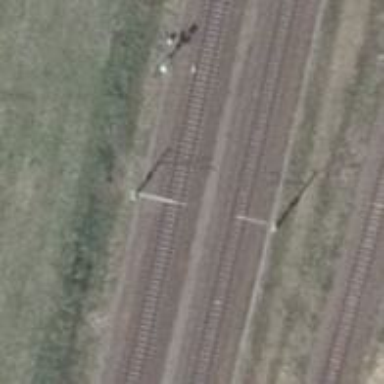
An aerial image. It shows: Railway milestone with catenary mast.